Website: crate-barrel
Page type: order-returns
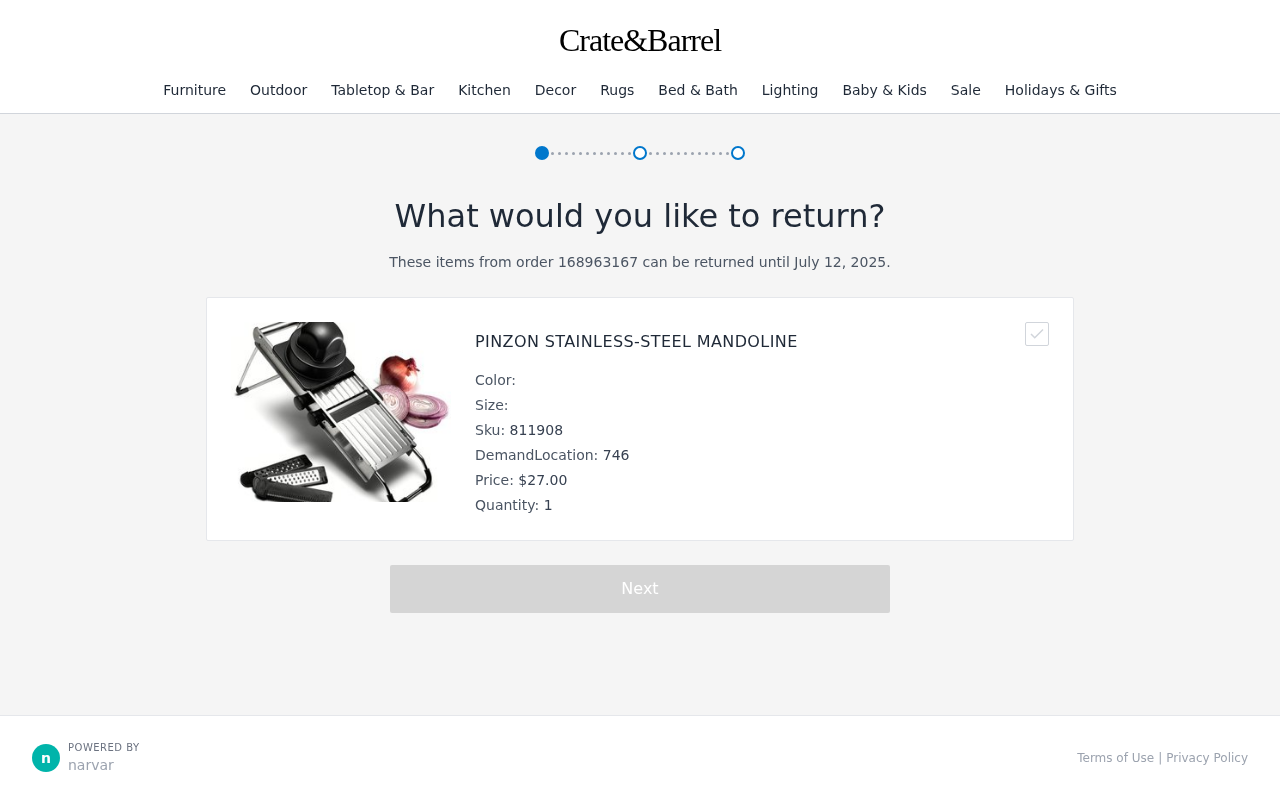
Product elements: key: PRODUCT1_NAME
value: Pinzon Stainless-Steel Mandoline
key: PRODUCT1_PRICE
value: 27
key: PRODUCT1_QUANTITY
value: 1
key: PRODUCT1_SKU
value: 811908
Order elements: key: ORDER_ID
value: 168963167
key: ORDER_RETURN_BY_DATE
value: July 12, 2025
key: ORDER_DEMAND_LOCATION
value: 746